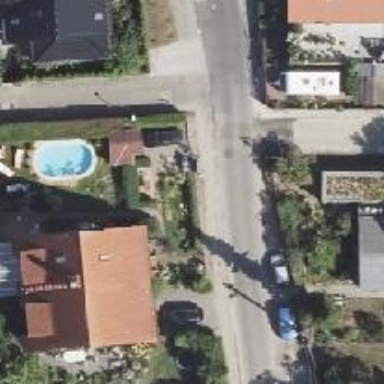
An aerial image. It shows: Residential road with concrete surface.